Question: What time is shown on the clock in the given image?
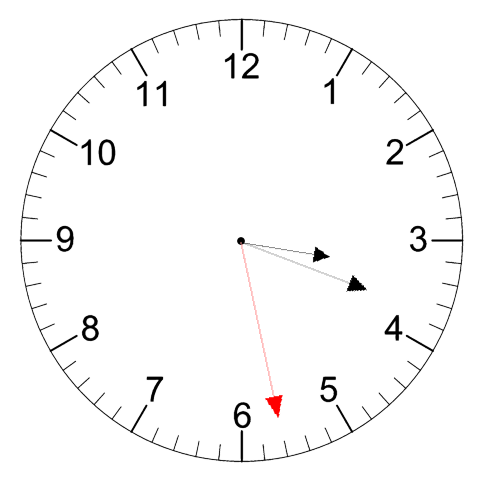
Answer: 03:18:28